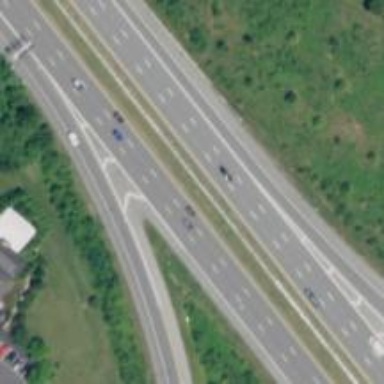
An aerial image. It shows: Trunk highway with expressway features.